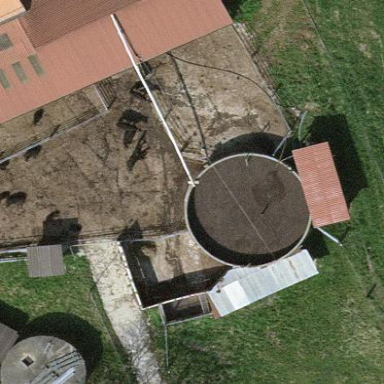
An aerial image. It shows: Storage tank building.